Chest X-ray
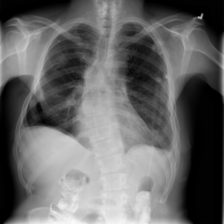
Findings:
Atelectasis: negative
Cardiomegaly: negative
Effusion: negative
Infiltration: negative
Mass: negative
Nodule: negative
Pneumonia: negative
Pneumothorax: negative
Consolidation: negative
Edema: negative
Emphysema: negative
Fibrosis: negative
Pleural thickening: negative
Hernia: negative